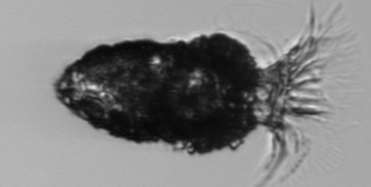
Label: Stenosemella_pacifica